Aerial crown-view tile of a tropical tree (Barro Colorado Island, Panama), acquired 20240813:
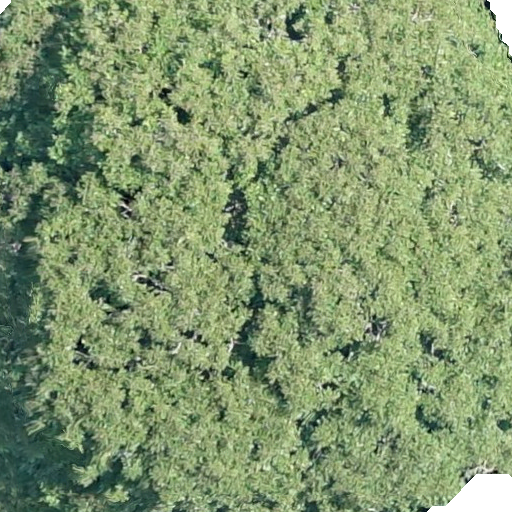
Species: Dipteryx oleifera
GBIF accepted scientific name: Dipteryx oleifera
Crown area: 571.001 m²